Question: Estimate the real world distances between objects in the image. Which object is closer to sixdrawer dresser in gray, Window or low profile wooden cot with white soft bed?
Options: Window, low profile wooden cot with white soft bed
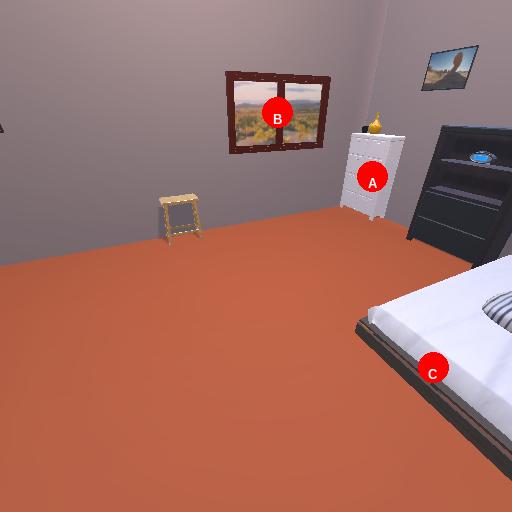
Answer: Window